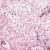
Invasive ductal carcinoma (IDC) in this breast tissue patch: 0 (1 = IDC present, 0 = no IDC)